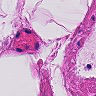
Metastatic tissue present: no